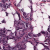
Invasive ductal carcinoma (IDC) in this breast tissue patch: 1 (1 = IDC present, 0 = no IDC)